Question: I'm developing a program, I know how to de-serialize a JSON. But I don't know how to de-serialize it when it's just one string in quotes.
When I request the JSON, and put it into a string, then write it to the console.
I get this:

How do I remove those quotes so it's just a normal string?
The <URL> has this:
> ResponseReturns 201 Created if succeeds, 401 Unauthorized otherwise.Returns user's authentication token as a JSON string (i.e. in double quotes). This token must be used as the auth_token parameter for methods that require authentication.
For the auth_token to work I need to remove the double quotes from that string.
Now, this may not have anything to do with JSon as I see now.
How do I remove those double quotes?
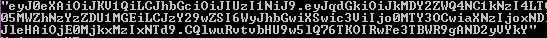
Answer: > How do I remove those double quotes?
You don't want to. You want to parse it. You do that like you do with any JSON, using NewtonSoft.Json:
'''
var token = JsonConvert.DeserializeObject<string>(""foo"");
'''
Yields the string 'foo'.